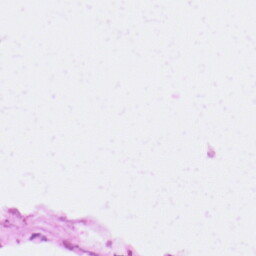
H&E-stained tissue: Pancreatic